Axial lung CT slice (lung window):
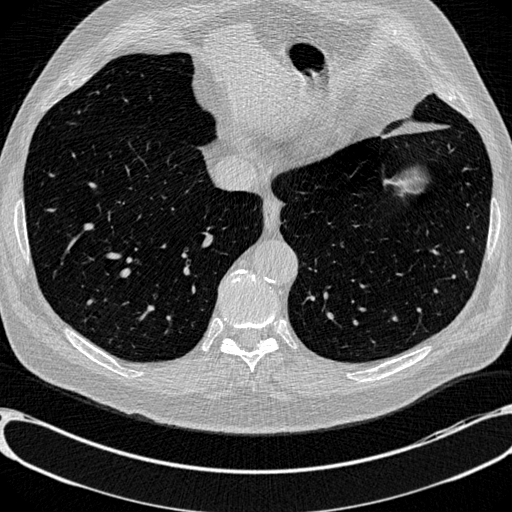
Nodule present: no